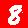
Digit: 8